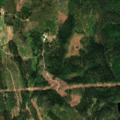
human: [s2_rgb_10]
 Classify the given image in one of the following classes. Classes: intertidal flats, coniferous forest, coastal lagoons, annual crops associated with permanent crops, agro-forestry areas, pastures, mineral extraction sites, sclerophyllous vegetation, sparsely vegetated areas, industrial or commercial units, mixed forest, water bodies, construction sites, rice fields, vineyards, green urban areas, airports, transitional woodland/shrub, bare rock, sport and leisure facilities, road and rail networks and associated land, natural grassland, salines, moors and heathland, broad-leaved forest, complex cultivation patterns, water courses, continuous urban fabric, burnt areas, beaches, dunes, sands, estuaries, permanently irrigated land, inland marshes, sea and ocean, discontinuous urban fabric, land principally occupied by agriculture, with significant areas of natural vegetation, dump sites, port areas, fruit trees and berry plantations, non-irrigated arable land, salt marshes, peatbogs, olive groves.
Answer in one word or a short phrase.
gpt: land principally occupied by agriculture, with significant areas of natural vegetation, coniferous forest, mixed forest, transitional woodland/shrub